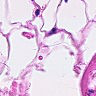
Metastatic tissue present: no